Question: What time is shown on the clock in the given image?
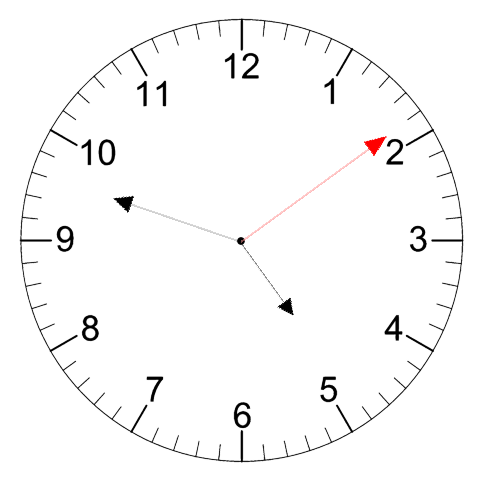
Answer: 04:48:09